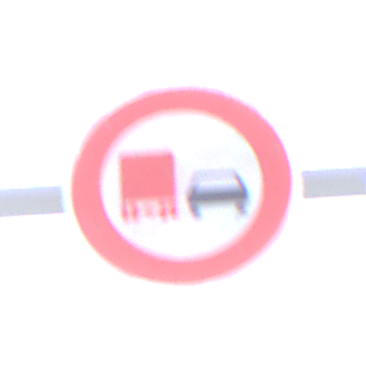
Verkehrszeichen: UeberholverbotKraftfahrzeuge
Umgebung: Outdoor, RoadRail
Tageszeit: SunriseSunset
Wetter: PartlyCloudy
Licht: Natural
Jahreszeit: NotSpecified
Kontrast: LowContrast